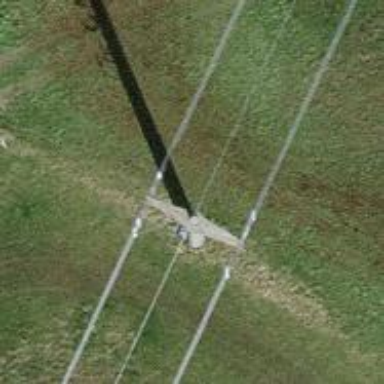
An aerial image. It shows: Power pole.